Question: Hello I wanted to set default column names in my program.Ex: For the first column the [1,1] need to set as "A", and for 2nd "B", for 3rd "C". Here is the code:
'''
private void btnExport_Click(object sender, EventArgs e)
{
Microsoft.Office.Interop.Excel.Application xla = new Microsoft.Office.Interop.Excel.Application();
xla.Visible = true;
Microsoft.Office.Interop.Excel.Workbook wb = xla.Workbooks.Add(Microsoft.Office.Interop.Excel.XlSheetType.xlWorksheet);
Microsoft.Office.Interop.Excel.Worksheet ws = (Microsoft.Office.Interop.Excel.Worksheet)xla.ActiveSheet;
int i = 1;
int j = 1;
foreach(ListViewItem comp in listView1.Items)
{
ws.Cells[i, j] = comp.Text.ToString();
foreach(ListViewItem.ListViewSubItem drv in comp.SubItems)
{
ws.Cells[i, j] = drv.Text.ToString();
j++;
}
j = 1;
i++;
}
}
'''
I am new in C# and I need to help to create default rows in my excel sheet, my excel shows like:

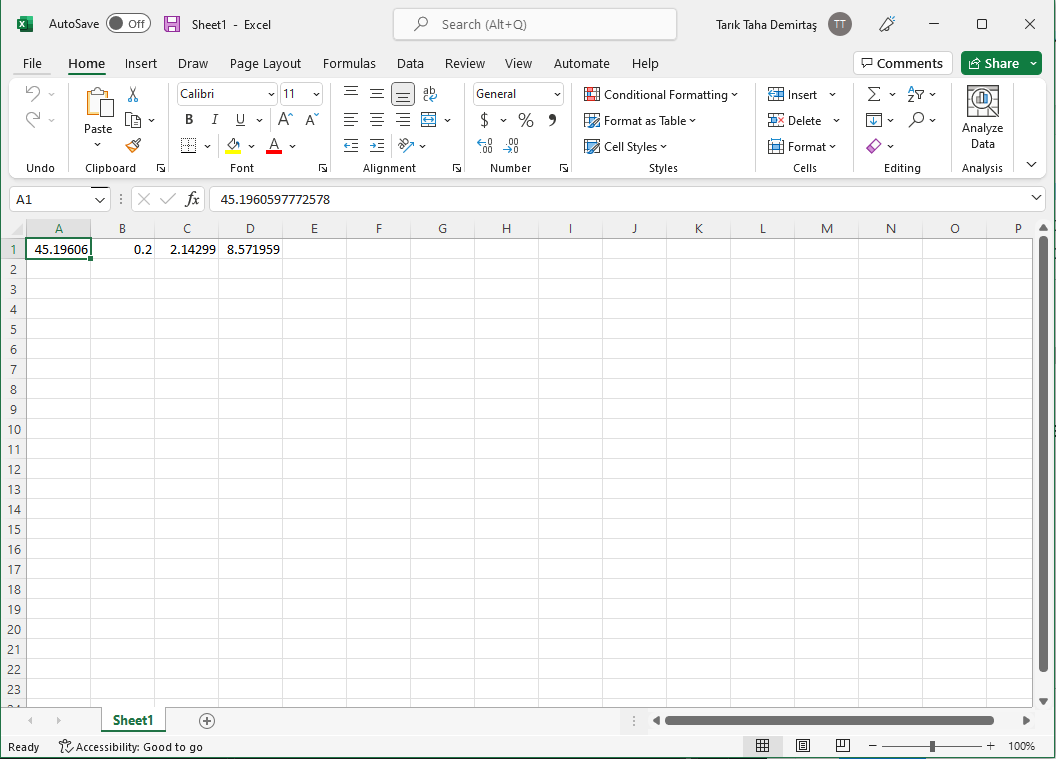
Answer: change your code so that 'i' starts from 2, and add filling columns from A to Z in your 'foreach(ListViewItem comp in listView1.Items)' loop
something like this:
'''
//(... skipped ...)
int i = 2;
int j = 1;
foreach(ListViewItem comp in listView1.Items)
{
ws.Cells[1, j] = = ((char)('@' + j)).ToString();
ws.Cells[i, j] = comp.Text.ToString();
//... rest of your code ...
'''
So, 'j' variable is starting from 1 and goes to number of items in your 'ListView'. In each iteration code is converting '@' character to its ASCII code ('@' is 64) and adds 'j' value to it (getting 65, 66, 67 etc). Resulting value is ASCII code for 'A' (65), 'B' (66), 'C' (67)... and that value is being set as cell's value.
Code that sets column works with first row, so it's 'ws.Cells[1, j]'